Question:
I noticed that we supply a URL while creating our app in facebook, so suppose this is URL 1
.
Then within our code we supply another 'redirect_uri',
'''
$params = array(
'scope' => $config['facebook_scope']
'redirect_uri' => $config['root'].'php/class/fbLogin.php'
);
$link = $facebook->getLoginUrl($params);
echo $link;
header('location: '.$link);
'''
whats the purpose of site URL if we already provide a redirect Uri in our app
2- There is also something called callback URL in the creation of app.
I was just curious to know how thee 3 URls are different from each other
<URL>e
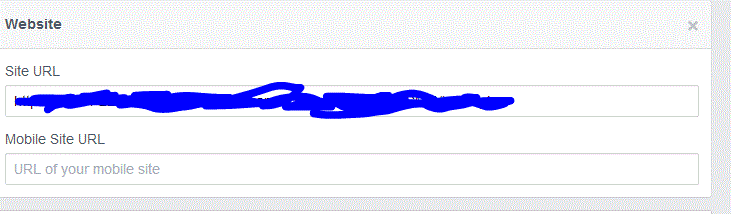
Answer: In the oAuth process the redirect uri is where your user will be sent back to once they have authorised (or not) your application. The redirect page will often receive some extra information about authorisation, an auth code, token etc.
The redirect uri has to match the one provided when registering the application for security reasons. This way, even if the applications secret was compromised, an attacked would still have to also take over the redirect page in order to attack user accounts. Attempts to authenticate users with a non-matching redirect uri will result in an error.